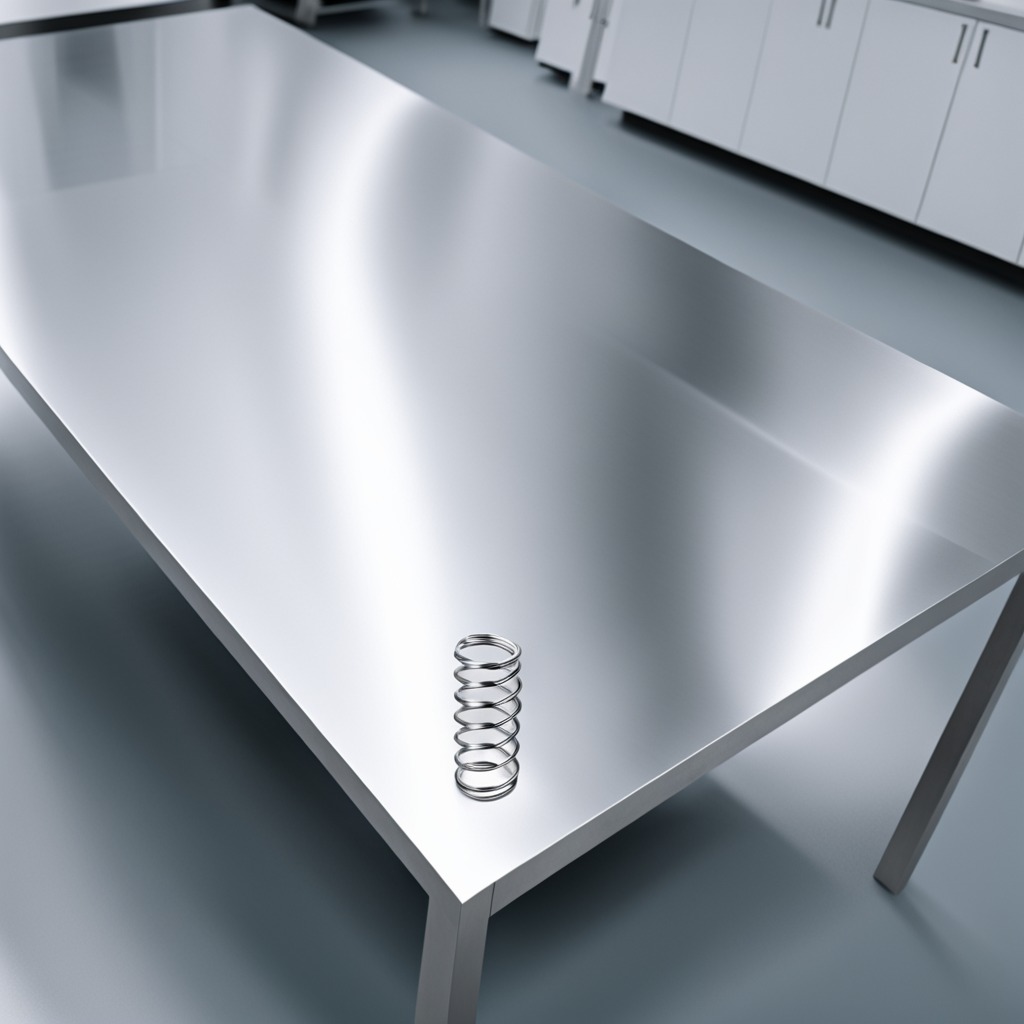
A coiled metal spring is lying on a stainless steel table in a high-end prototyping lab.